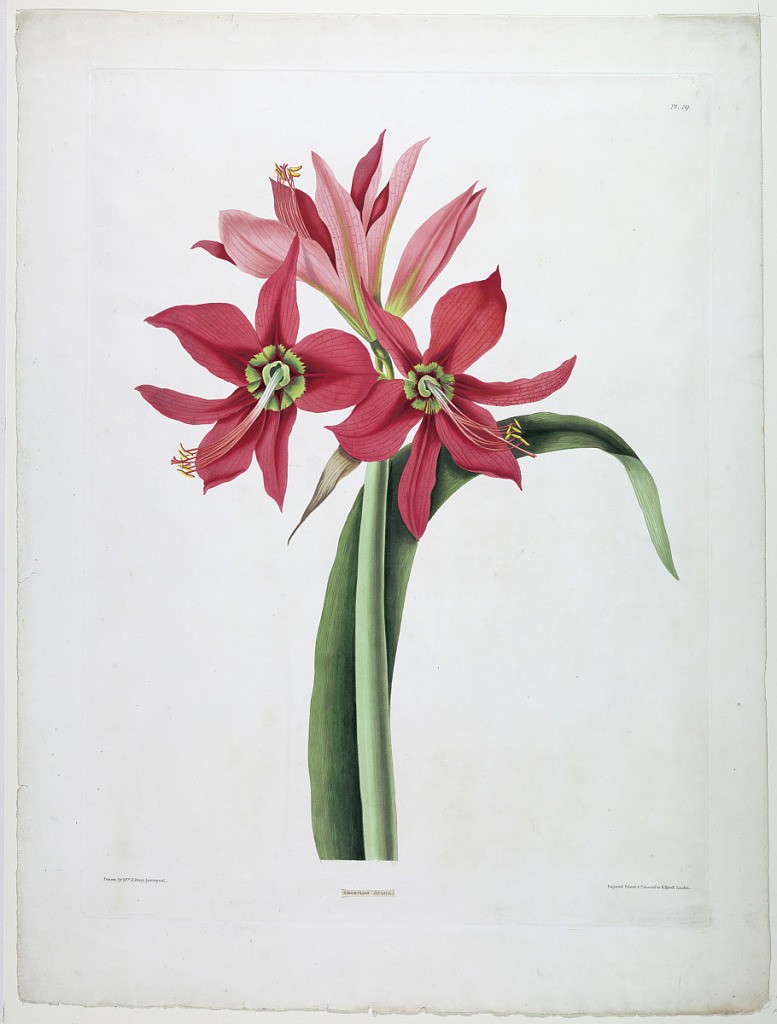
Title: Amaryllis aulica
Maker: De Gouy, French, active 18th century
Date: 19th century
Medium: Engraving on wove paper
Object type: Print
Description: Single stalk with three red amaryllis blossoms and one leaf.